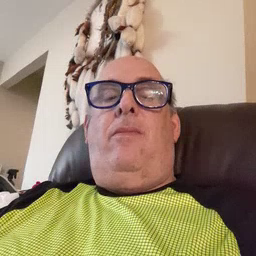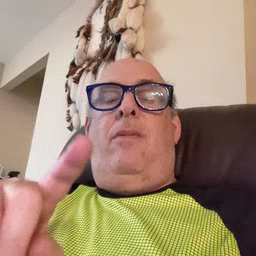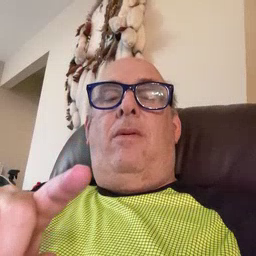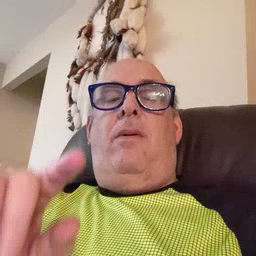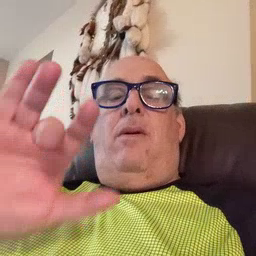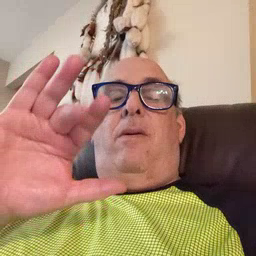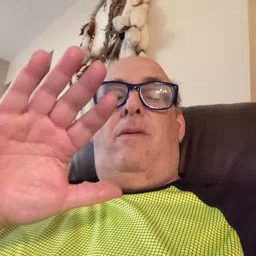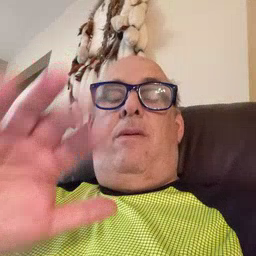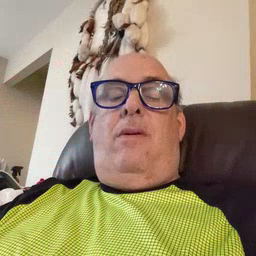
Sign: finger